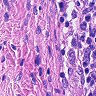
Metastatic tissue present: no